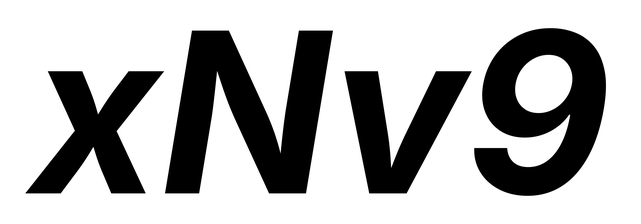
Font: Inter-Italic_Bold_Italic